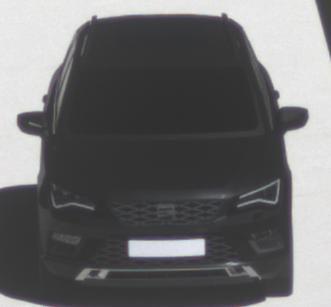
Make: SEAT
Model: Ateca 1.0 TSI Ecomotive
Detailed model: Ateca (5FP)
Model produced from: 2016/08
Model produced until: 2018/08
Doors: 5
Color: black
Road condition: dry road
Daytime: midday
Contrast: high contrast